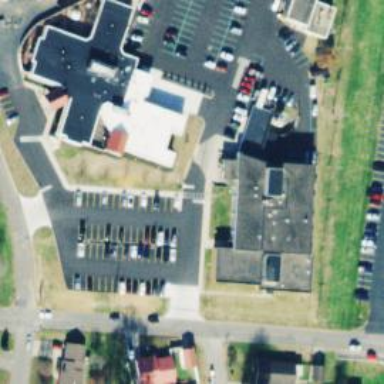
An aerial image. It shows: Healthcare building designated as hospice.